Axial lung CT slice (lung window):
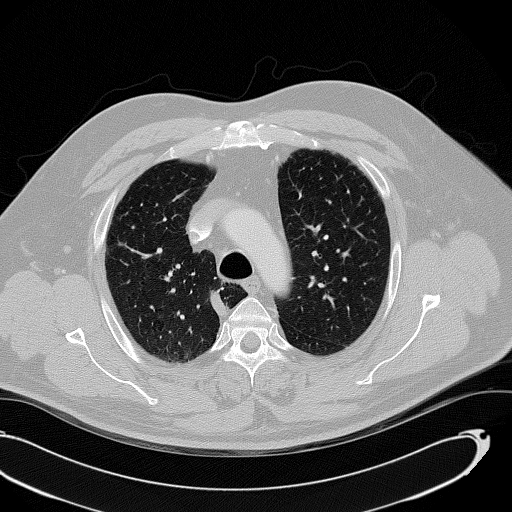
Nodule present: no